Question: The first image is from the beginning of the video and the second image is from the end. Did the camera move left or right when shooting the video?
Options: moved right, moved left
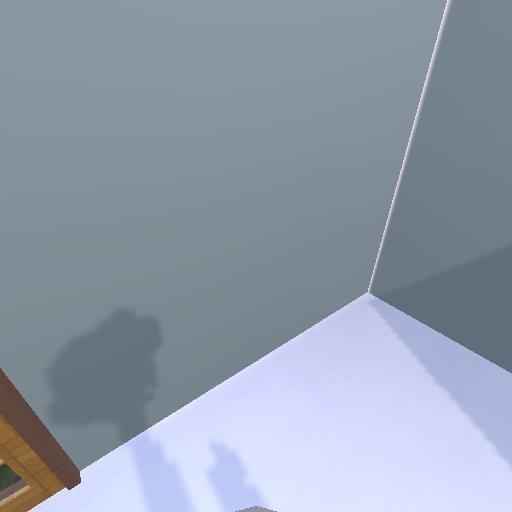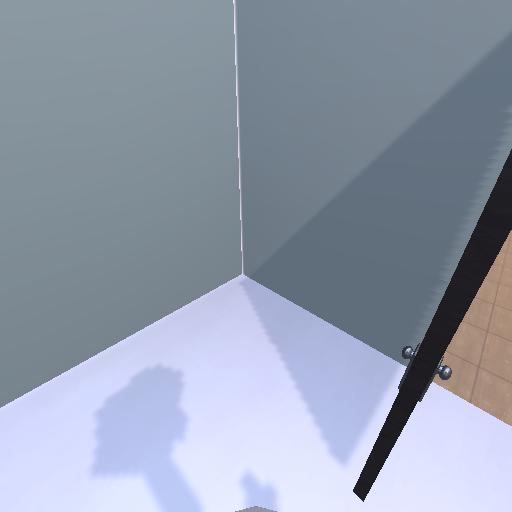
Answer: moved right